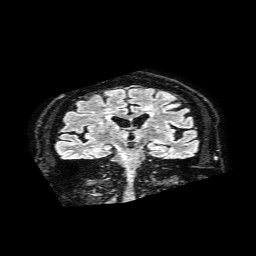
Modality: FLAIR
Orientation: coronal
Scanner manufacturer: philips
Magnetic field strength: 1.5 T
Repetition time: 4.8 s
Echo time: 0.3 s